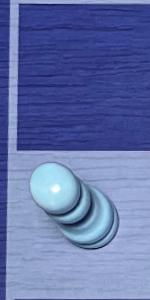
Label: Pawn_White